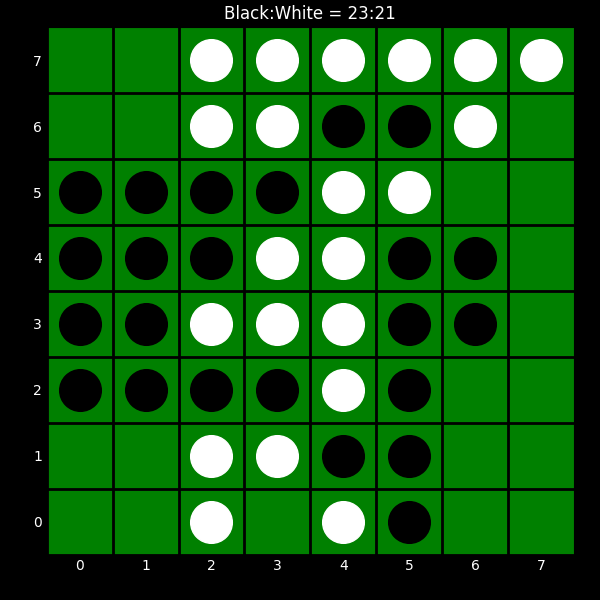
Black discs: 23
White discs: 21